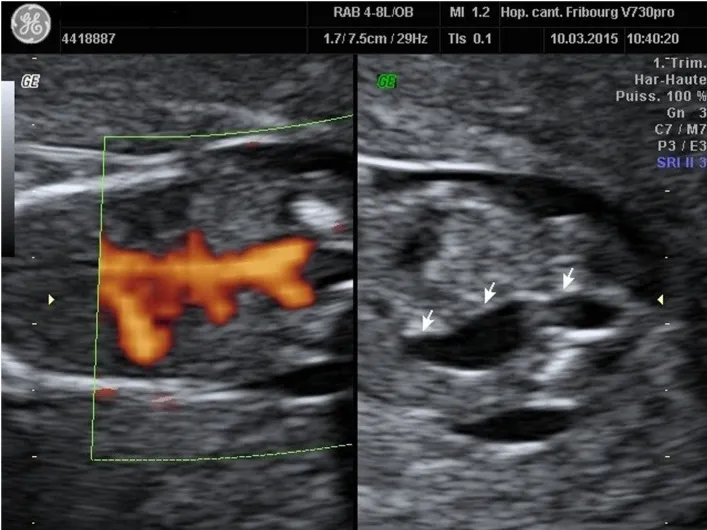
(B) Doppler renal arteries.
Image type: radiology (ultrasound)